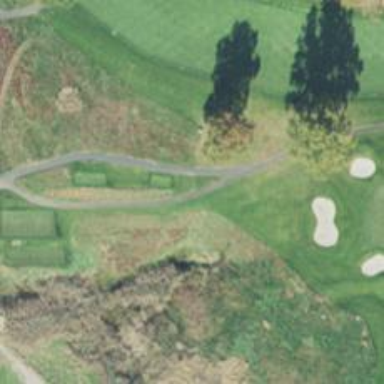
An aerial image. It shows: Path used for both walking and golf.